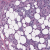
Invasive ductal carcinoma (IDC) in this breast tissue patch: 1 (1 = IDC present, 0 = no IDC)